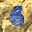
Label: 6